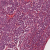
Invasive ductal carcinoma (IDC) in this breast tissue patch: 1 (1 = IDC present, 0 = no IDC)